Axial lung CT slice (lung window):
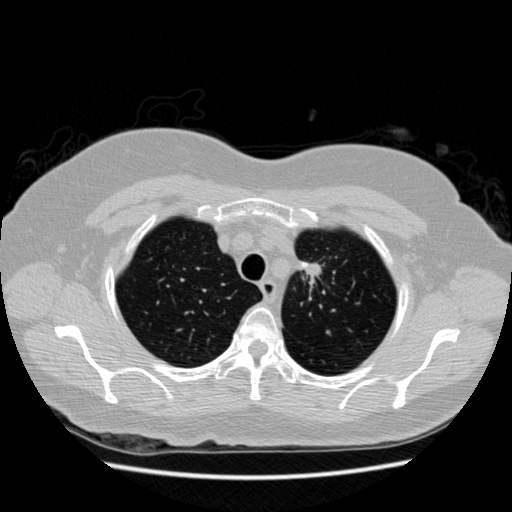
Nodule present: yes
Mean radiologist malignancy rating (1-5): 4